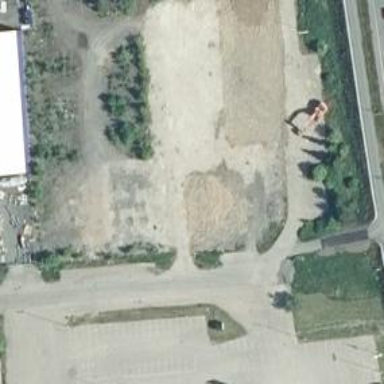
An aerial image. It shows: Building with bicycle repair station inside.